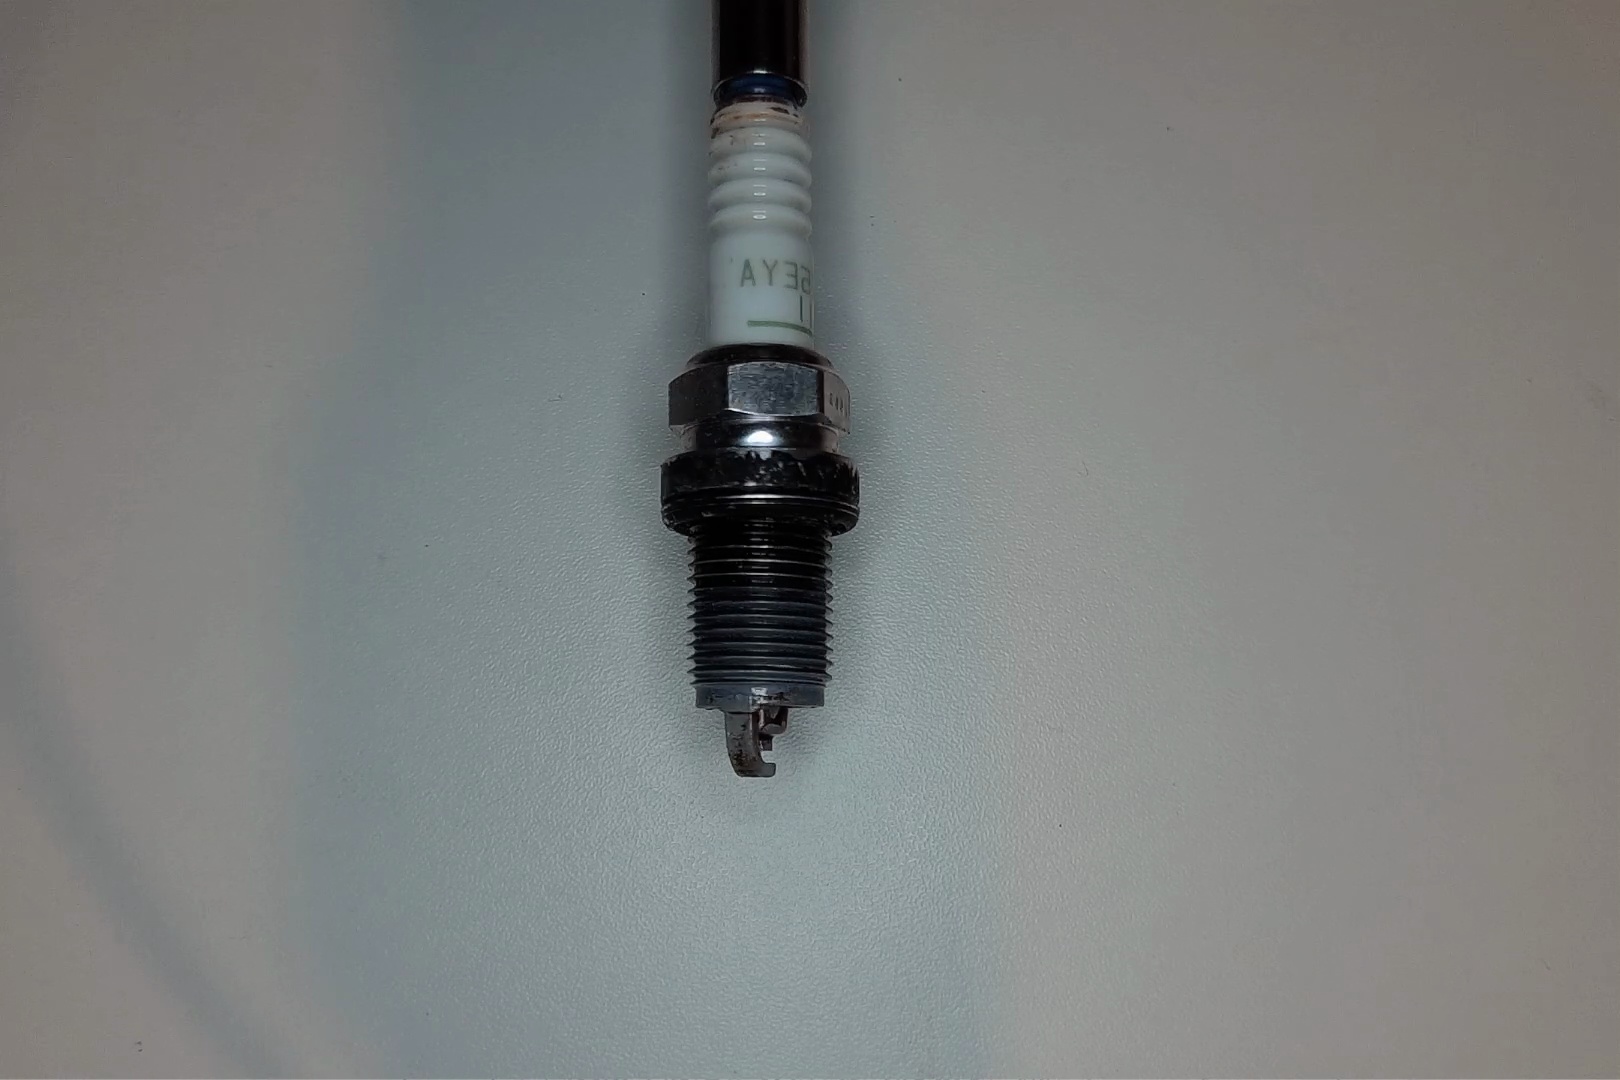
Label: anomaly